Field crop: maize
Growth stage: 2
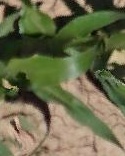
Species: maize